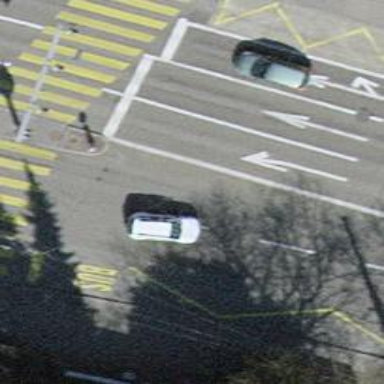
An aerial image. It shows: Bus stop for trolleybuses with designated stop position for public transport.